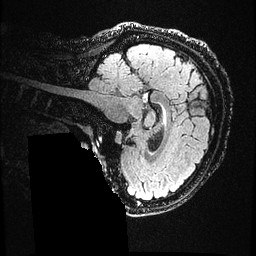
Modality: FLAIR
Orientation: sagittal
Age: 54
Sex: female
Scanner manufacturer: ge
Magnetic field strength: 3 T
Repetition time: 4.802 s
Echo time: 0.1167 s